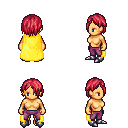
a pixel art fantasy rpg character, female body template, human, tanned skin, yellow cape, magenta pants, ruby red bangs hairstyle, metal boots, four views (front, back, left, right), 2x2 character sprite sheet, small pixel art, hard edges, no anti-aliasing